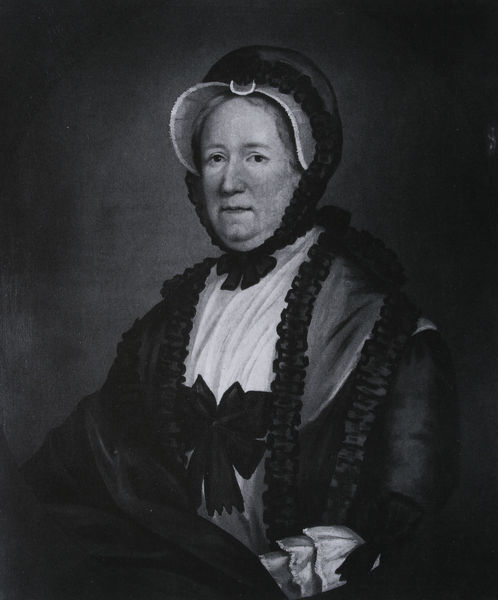
Titel: Lady Anne Stewart
Künstler: Anne Forbes
Standort: Edinburgh
Institution: Scottish National Portrait Gallery
Schlagwörter: dunkel, gemälde, hand, schatten, umhang, weiß, sitzen, ausschnitt, frau, grau, hell, hintergrund, hut, kleid, kreide, mund, nase, profil, schwarz, stirn, ölbild, blick, dame, schal, tuch, haube, malerei, schleife, alt, hemd, mütze, wand, alte, arm, augen, band, bluse, falten, gesicht, helld, kleidung, kragen, spitze, trauer, ärmel, bildnis, niederlande, portrait, porträt, auge, gewand, mantel, sitzend, tücher, adel, decke, schleifen, borte, frontal, kinn, lippen, seide, herrschaft, kopfbedeckung, tüll, ausdruck, erhaben, dick, witwe, kopftuch, ernst, streng, brauen, büste, glanz, rüsche, rüschen, krempe, masche, hoch, foto, fotografie, tusche, kohle, schwarz weiss, radierung, scherpe, bildniss, braue, tracht, biedermeier, beerdigung, halbprofil, doppelkinn, unkel, durchsichtig, neutral, cape, oma, wittwe, vergangenheit, tcher, hutschnur, blus, augen mund, manchetten, belgien, blse, verbissen, frau alt, historisches denkspiel